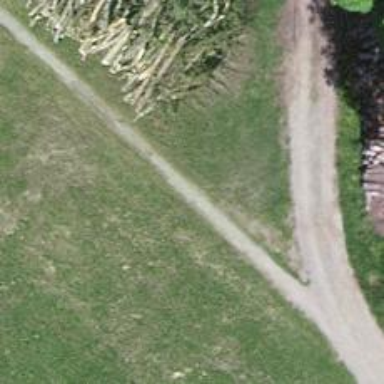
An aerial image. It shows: Gravel path.